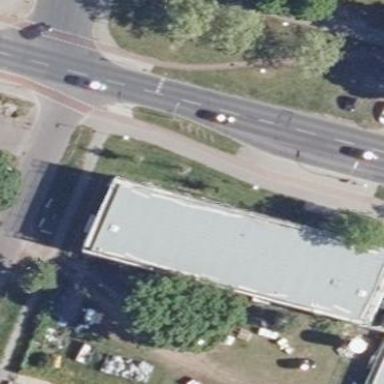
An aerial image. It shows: Dormitory building with flat roof.